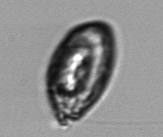
Label: Katodinium_or_Torodinium